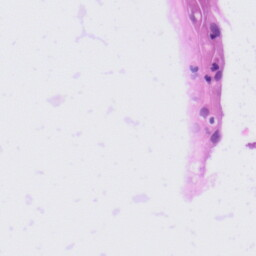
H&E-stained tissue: Tonsil